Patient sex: M
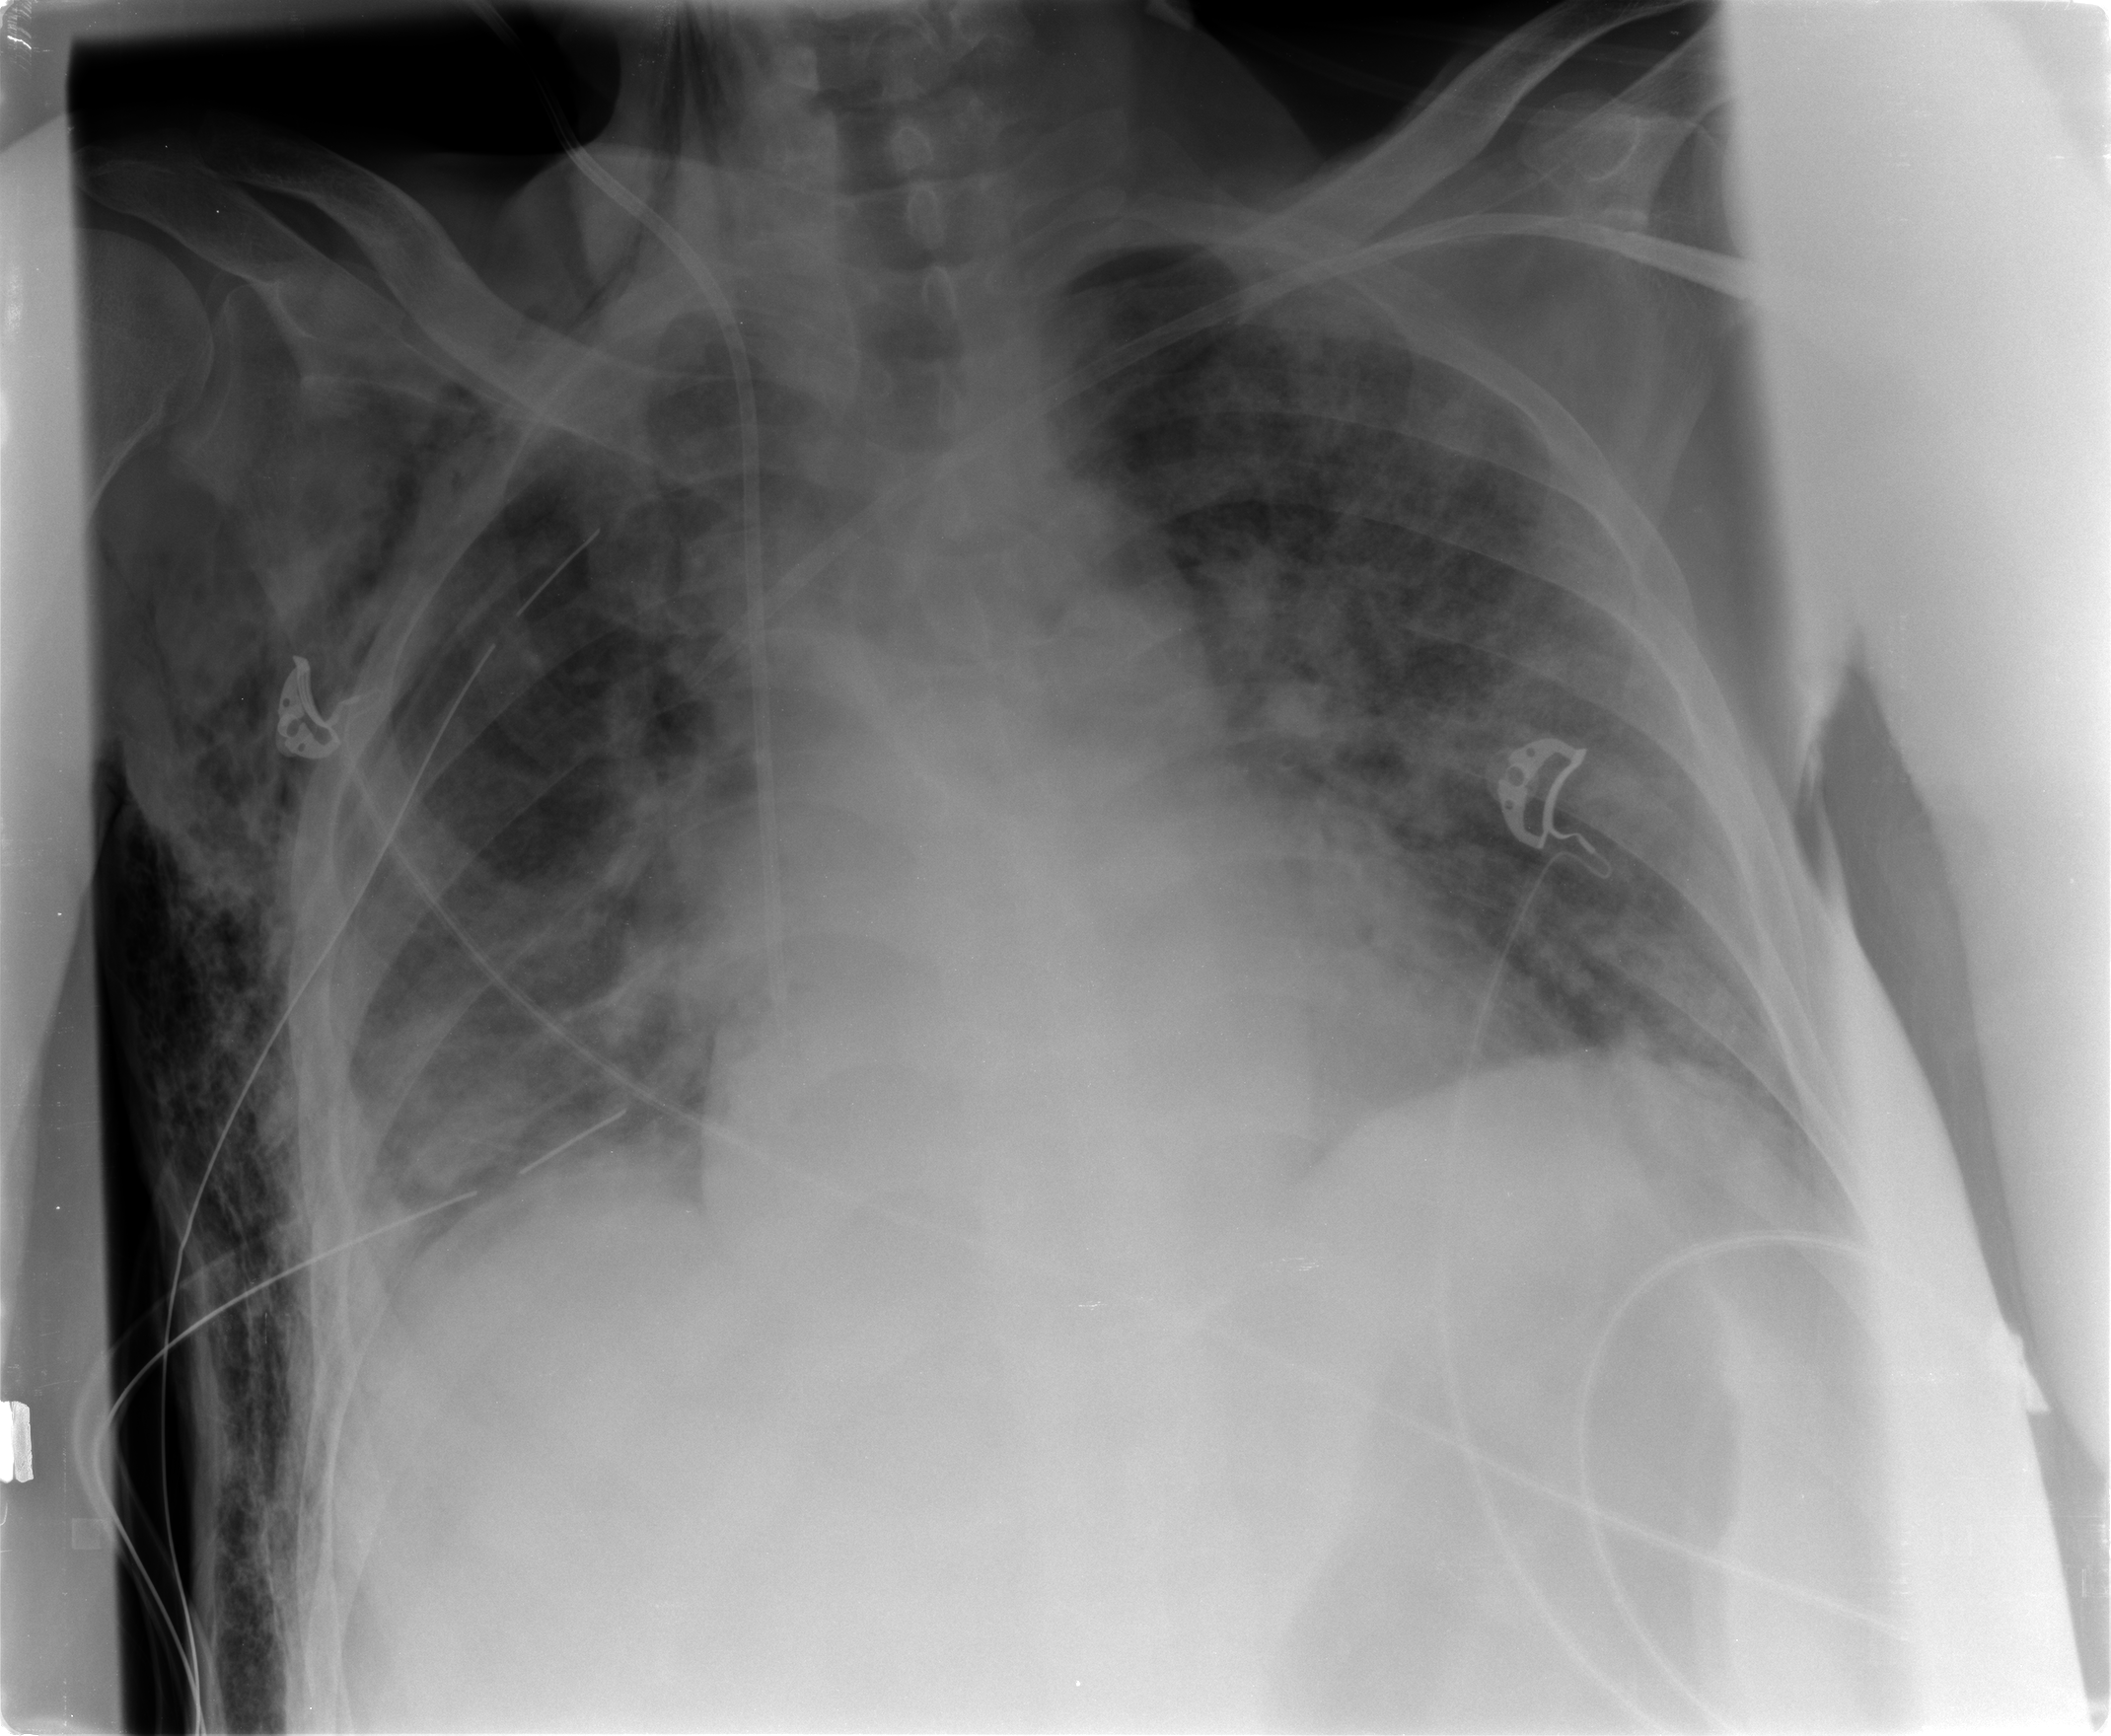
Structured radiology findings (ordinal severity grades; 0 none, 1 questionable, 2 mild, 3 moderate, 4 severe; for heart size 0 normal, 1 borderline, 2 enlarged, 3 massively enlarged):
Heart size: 2
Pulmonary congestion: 2
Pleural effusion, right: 1
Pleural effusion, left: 0
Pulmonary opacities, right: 2
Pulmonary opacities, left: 3
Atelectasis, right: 2
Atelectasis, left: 2